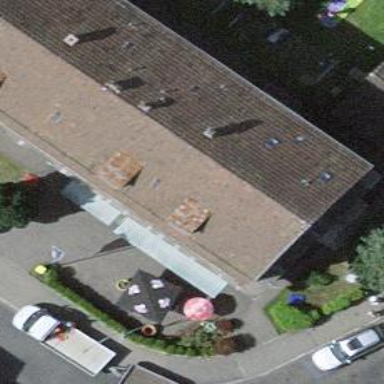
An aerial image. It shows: Convenience shop.